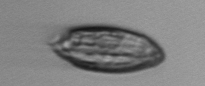
Label: Katodinium_or_Torodinium